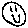
Label: smiley face